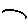
Label: moon